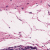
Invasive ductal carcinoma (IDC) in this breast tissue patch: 0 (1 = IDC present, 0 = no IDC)